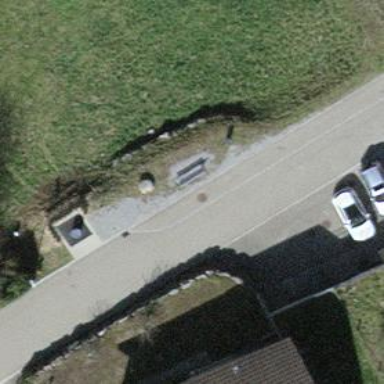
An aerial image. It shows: Bench for seating.